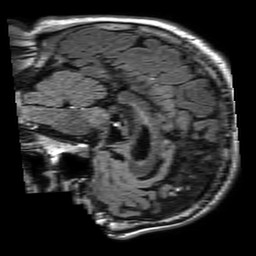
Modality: FLAIR
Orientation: sagittal
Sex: male
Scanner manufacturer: philips
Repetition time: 11 s
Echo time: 0.125 s